Question: Count the number of objects in the diagram.
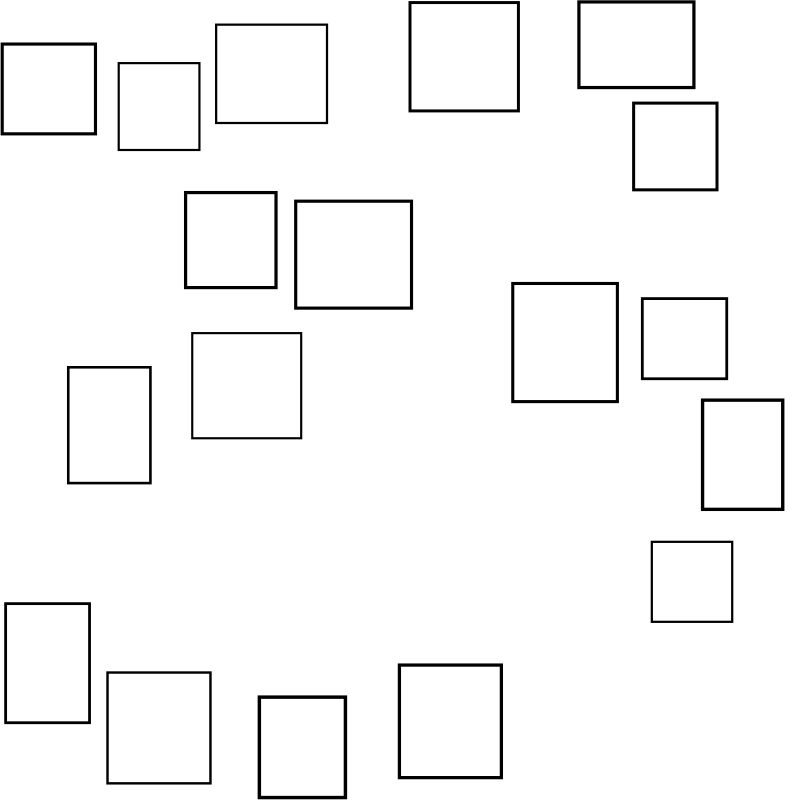
Answer: 18